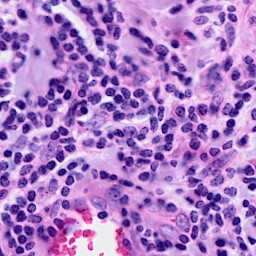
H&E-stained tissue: Breast